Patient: sex M, age 72
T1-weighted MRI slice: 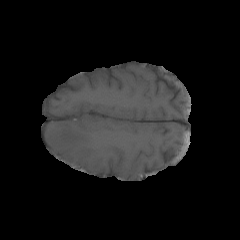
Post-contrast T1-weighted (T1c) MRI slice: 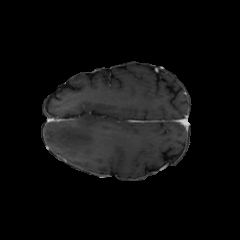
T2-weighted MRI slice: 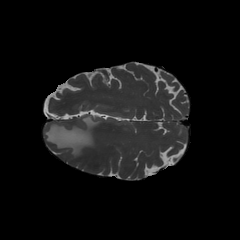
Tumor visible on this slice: yes
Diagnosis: Glioblastoma, IDH-wildtype
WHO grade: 4